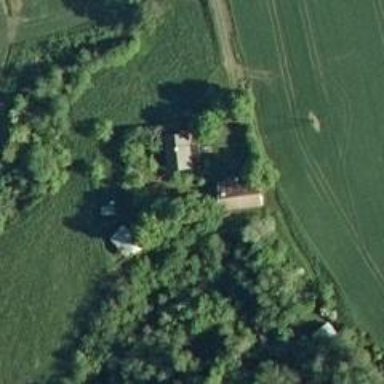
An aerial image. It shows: Farm.